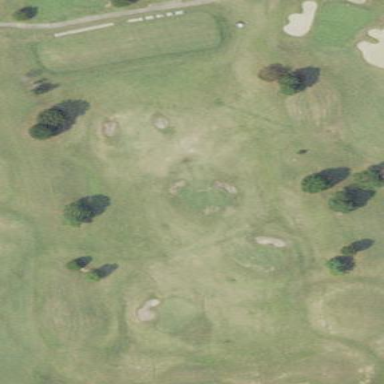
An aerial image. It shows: Driving range for golf on grass surface.